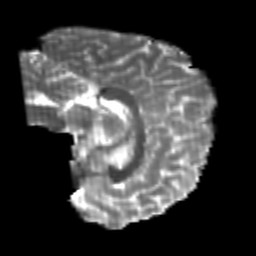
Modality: T2w
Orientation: sagittal
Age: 21
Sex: male
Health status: healthy
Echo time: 0.074 s